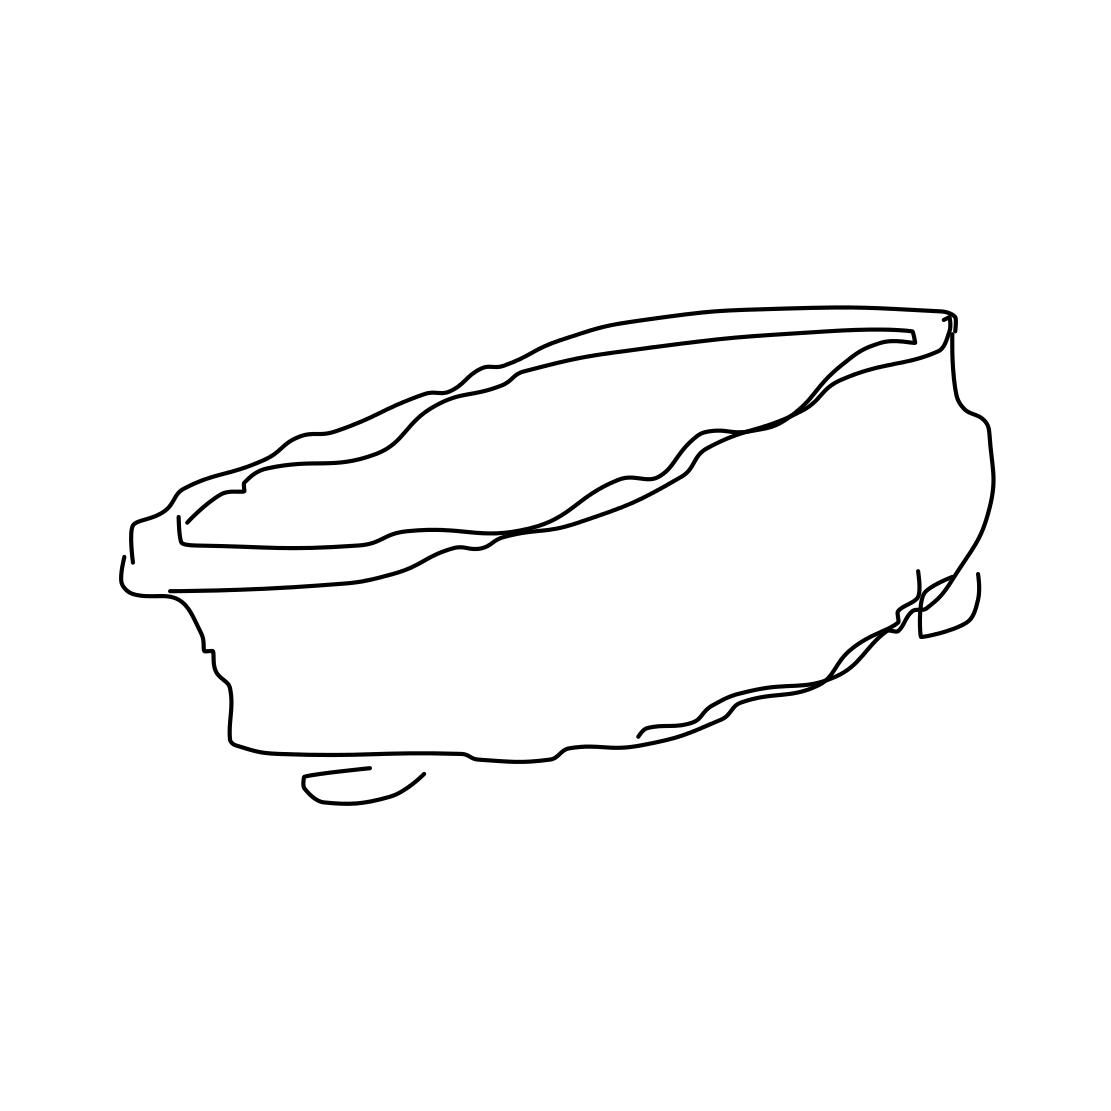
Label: bathtub